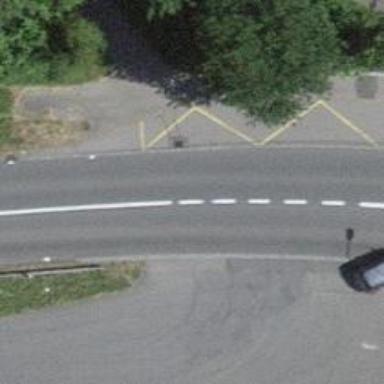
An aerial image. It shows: Public transport stop position.